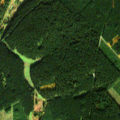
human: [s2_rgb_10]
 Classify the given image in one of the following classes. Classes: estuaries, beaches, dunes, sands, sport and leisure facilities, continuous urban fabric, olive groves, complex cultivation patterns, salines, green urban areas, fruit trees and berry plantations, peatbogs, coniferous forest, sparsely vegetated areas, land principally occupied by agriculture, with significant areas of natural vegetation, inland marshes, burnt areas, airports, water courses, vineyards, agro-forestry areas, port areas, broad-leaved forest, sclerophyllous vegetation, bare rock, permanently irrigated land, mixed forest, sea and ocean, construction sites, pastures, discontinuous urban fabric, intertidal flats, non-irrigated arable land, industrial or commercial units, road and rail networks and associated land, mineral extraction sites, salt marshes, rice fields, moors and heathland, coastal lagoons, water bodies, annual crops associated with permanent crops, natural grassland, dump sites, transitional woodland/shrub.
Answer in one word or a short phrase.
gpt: pastures, coniferous forest, mixed forest, transitional woodland/shrub